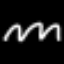
Label: squiggle